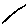
Label: line